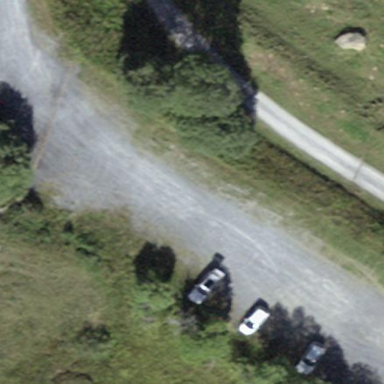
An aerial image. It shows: Parking area with gravel surface.